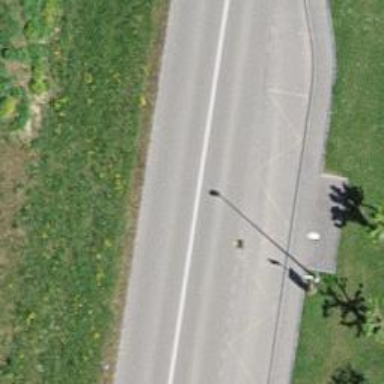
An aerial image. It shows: Public transport stop position.